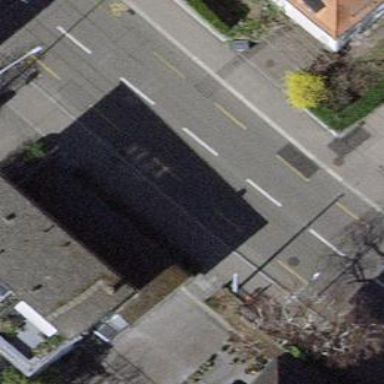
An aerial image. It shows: Building with flat roof.